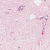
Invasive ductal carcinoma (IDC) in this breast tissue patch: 0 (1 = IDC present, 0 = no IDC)